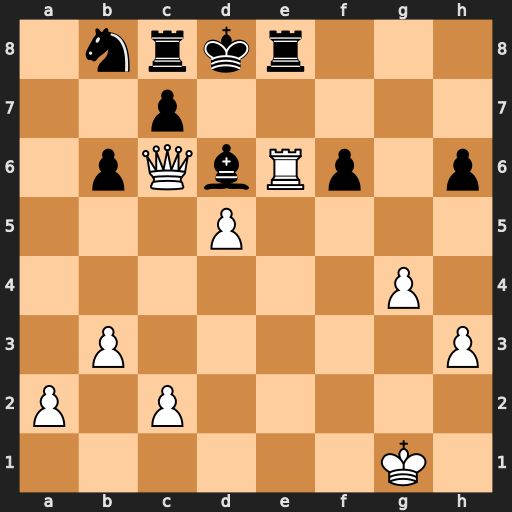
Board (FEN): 1nrkr3/2p5/1pQbRp1p/3P4/6P1/1P5P/P1P5/6K1
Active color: w
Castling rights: -
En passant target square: -
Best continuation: Qxe8#